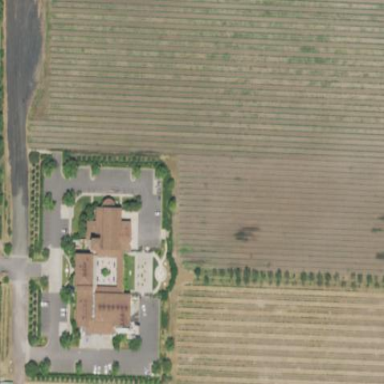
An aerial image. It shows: Vineyard where grapes are grown.